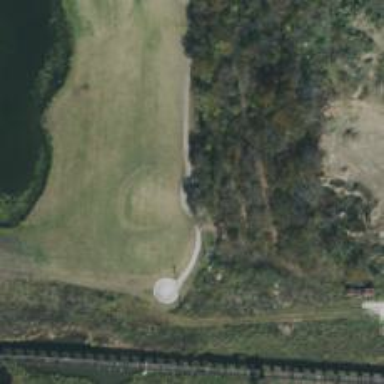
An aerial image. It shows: Path for golf carts.